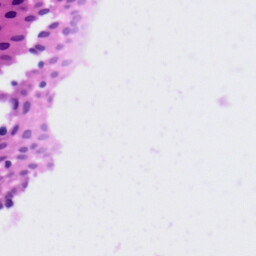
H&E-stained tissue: Tonsil